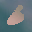
Label: 6